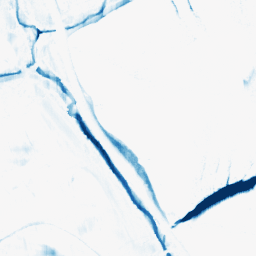
Category: morphological
Decomposition family: morphological_rect
Decomposition parameters: operation: closing
width: 5
height: 20
Upsampling method: quartic
Upsampling parameters: scale: 2
Upsampling scale: 2